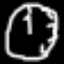
Label: clock